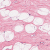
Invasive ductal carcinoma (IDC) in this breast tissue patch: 0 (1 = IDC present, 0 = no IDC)